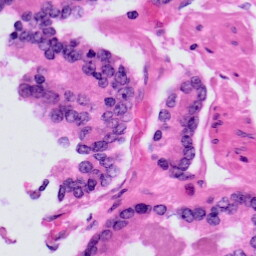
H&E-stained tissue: Prostate